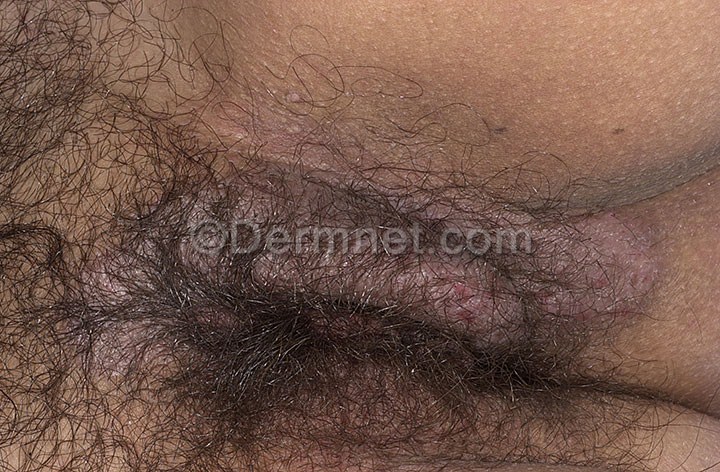
Disease: Eczema Photos